Question: As tabs tend to open inside wrong windows after some time, it would be helpful to store a preset layout in order to go back if things get messed up.
For example, if I am positioned in a in the and open up a source file by double clicking in the project browser, the source file opens up in the tab in the instead of the main

In menu 'Window', there is the option to 'Reset Windows', which fixes this bug. But then all my window customizations are lost.
So - I haven't figured out how to store my current window configuration. A rather nifty solution (e.g. backing up xml files) is acceptable.
Check this related bug on netbeans.org: <URL>
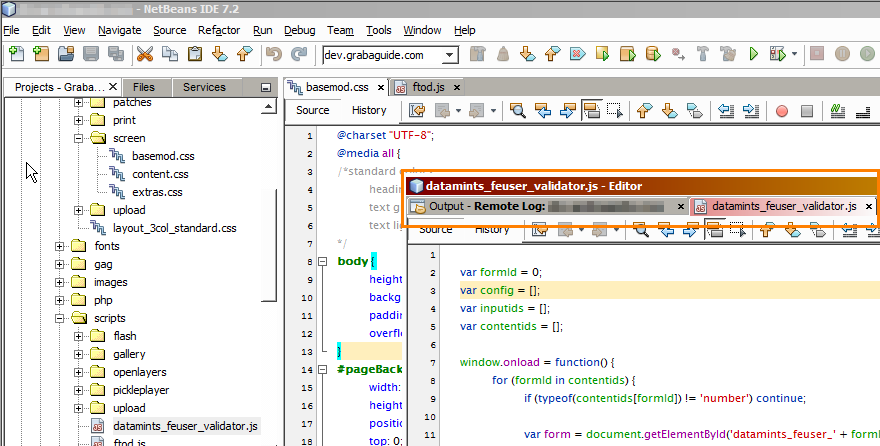
Answer: According to <URL>, so I'm not sure if it still works with the 7.2 version.